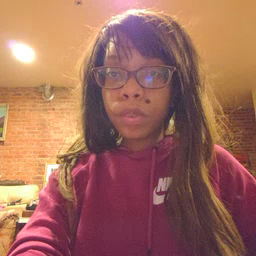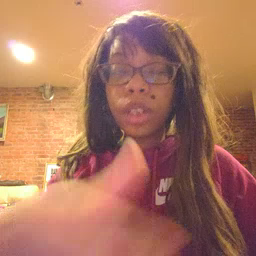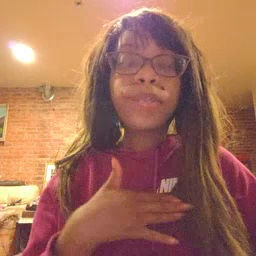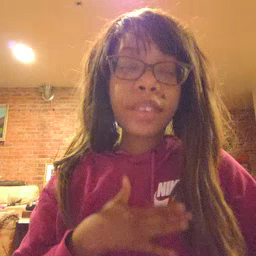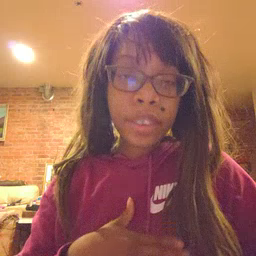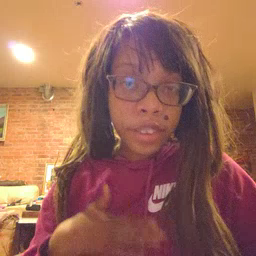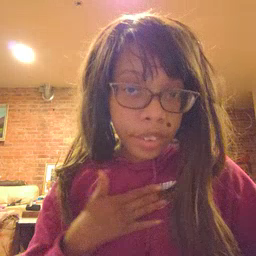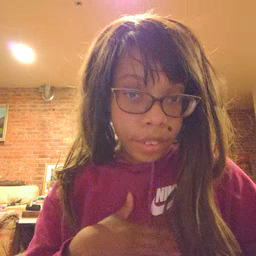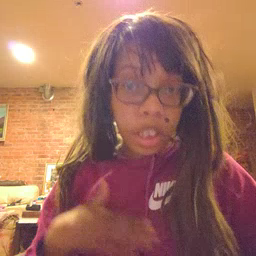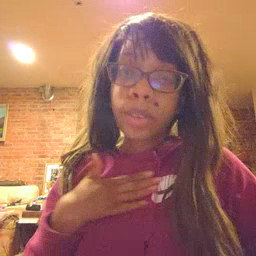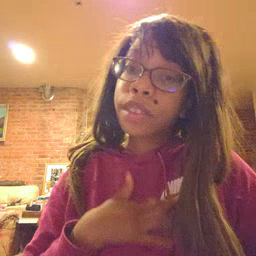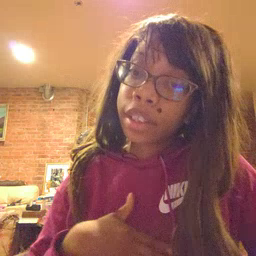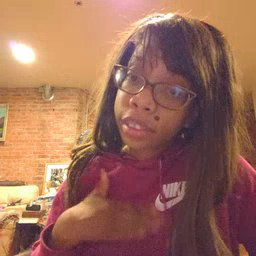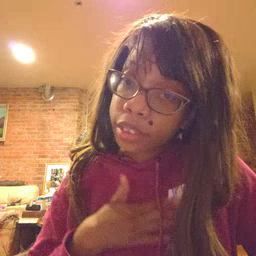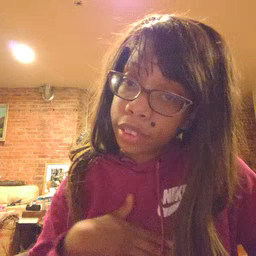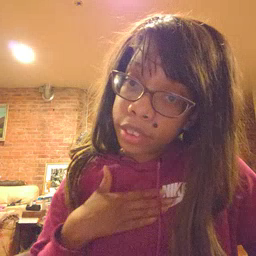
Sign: please